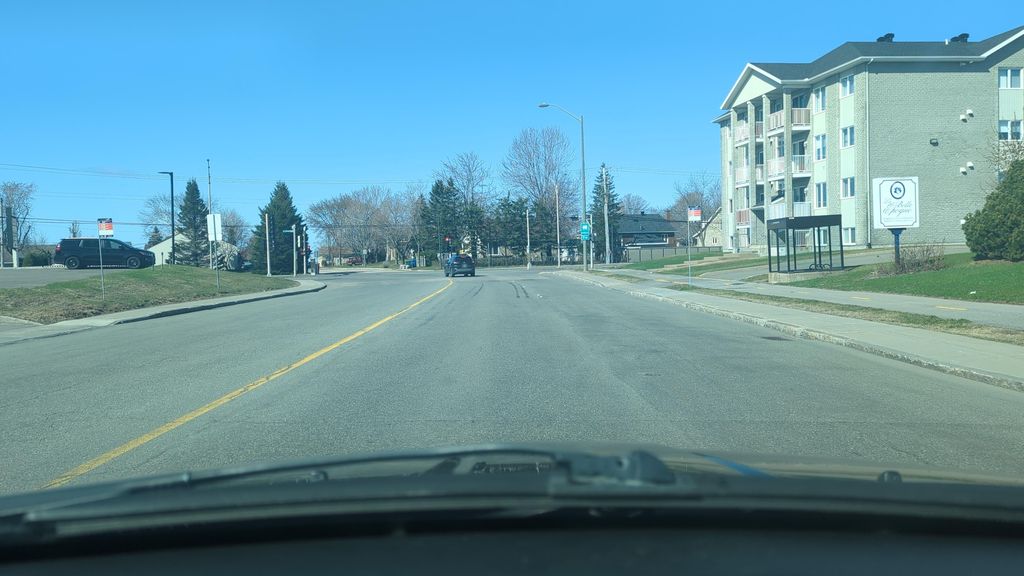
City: quebec_city